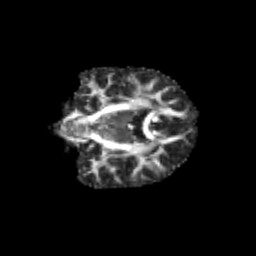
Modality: FA
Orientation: coronal
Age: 11
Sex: female
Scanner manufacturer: siemens
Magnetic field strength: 3 T
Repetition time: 3.8 s
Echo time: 0.07 s